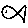
Label: fish